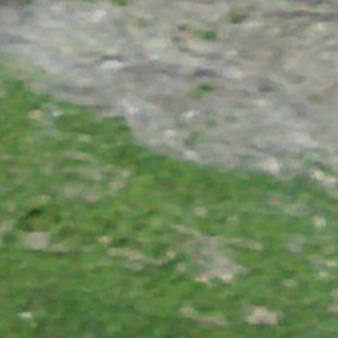
Label: other